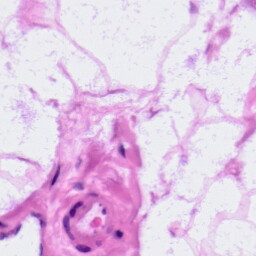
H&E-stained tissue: LymphNode